Question: Need help!
I don't know what I did but every time I double-click an aspx page in visual studio, it goes to Mozilla.

Any suggestions?
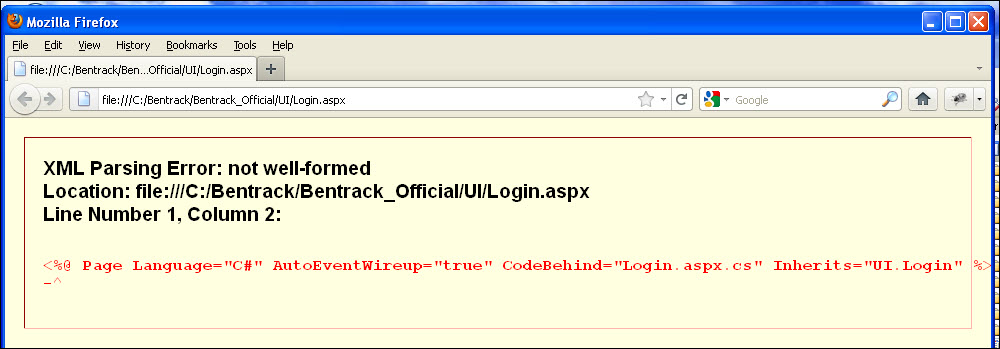
Answer: Make sure that your file association for 'aspx' files is Visual Studio.
Right-click on an 'aspx' file, click 'Open with...", select Visual Studio.